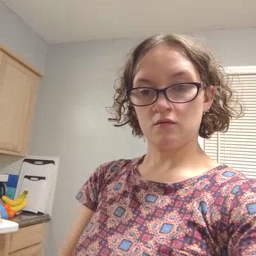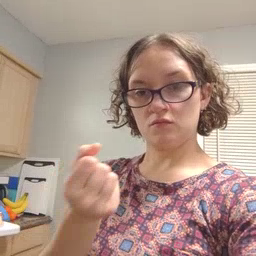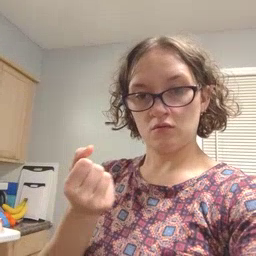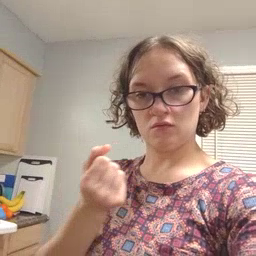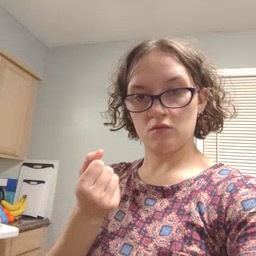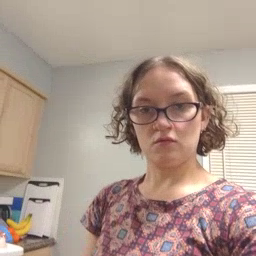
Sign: drawer